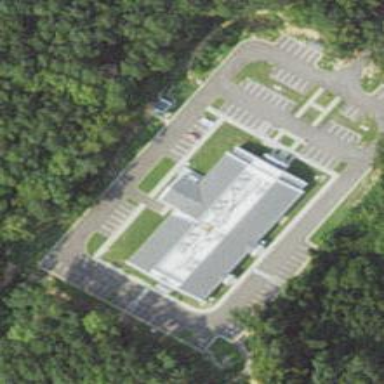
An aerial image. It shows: Building.